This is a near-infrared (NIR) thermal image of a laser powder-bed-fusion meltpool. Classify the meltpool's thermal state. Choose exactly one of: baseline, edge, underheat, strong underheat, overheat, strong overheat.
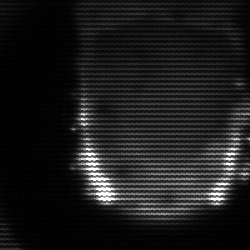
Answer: baseline